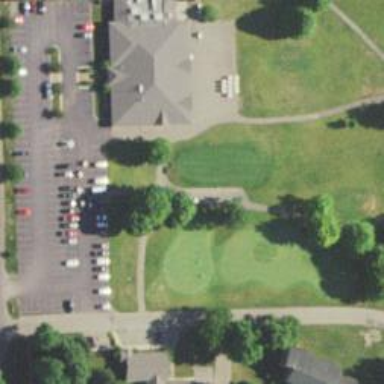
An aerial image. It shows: Path designated for golf carts.